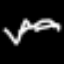
Label: squiggle